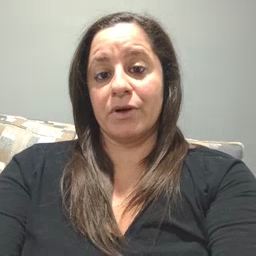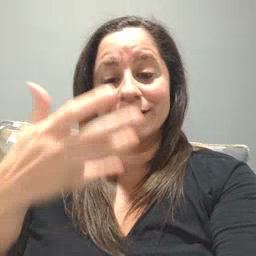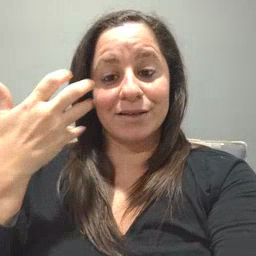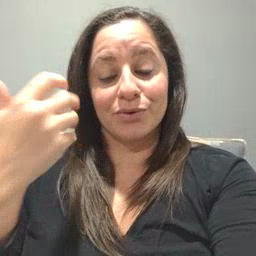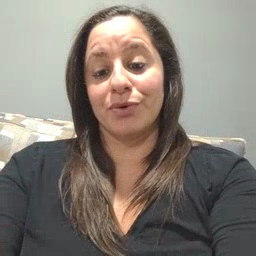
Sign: tiger